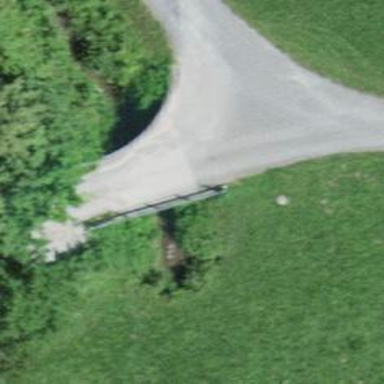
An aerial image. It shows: Paved service alley with bridge.